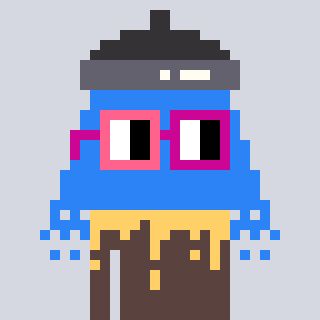
a pixel art character with square pink and red glasses, a shower-shaped head and a darkbrown-colored body on a cool background